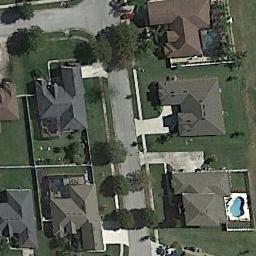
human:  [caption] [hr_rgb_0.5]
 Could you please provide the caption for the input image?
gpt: There are many buildings of different shapes and sizes in medium residential area .

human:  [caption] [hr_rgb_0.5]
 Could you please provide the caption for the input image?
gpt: The medium residential area has some houses and trees on the grass and one of the houses has a swimming pool .

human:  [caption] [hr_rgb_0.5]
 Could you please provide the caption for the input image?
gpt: The medium residential is on the grass next to the road .

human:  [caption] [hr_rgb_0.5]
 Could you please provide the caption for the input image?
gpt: The houses in the mid-sized residential area are all blue .

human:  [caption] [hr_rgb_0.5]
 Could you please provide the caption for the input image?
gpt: There are some buildings on green lawns on the medium residential area .